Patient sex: F
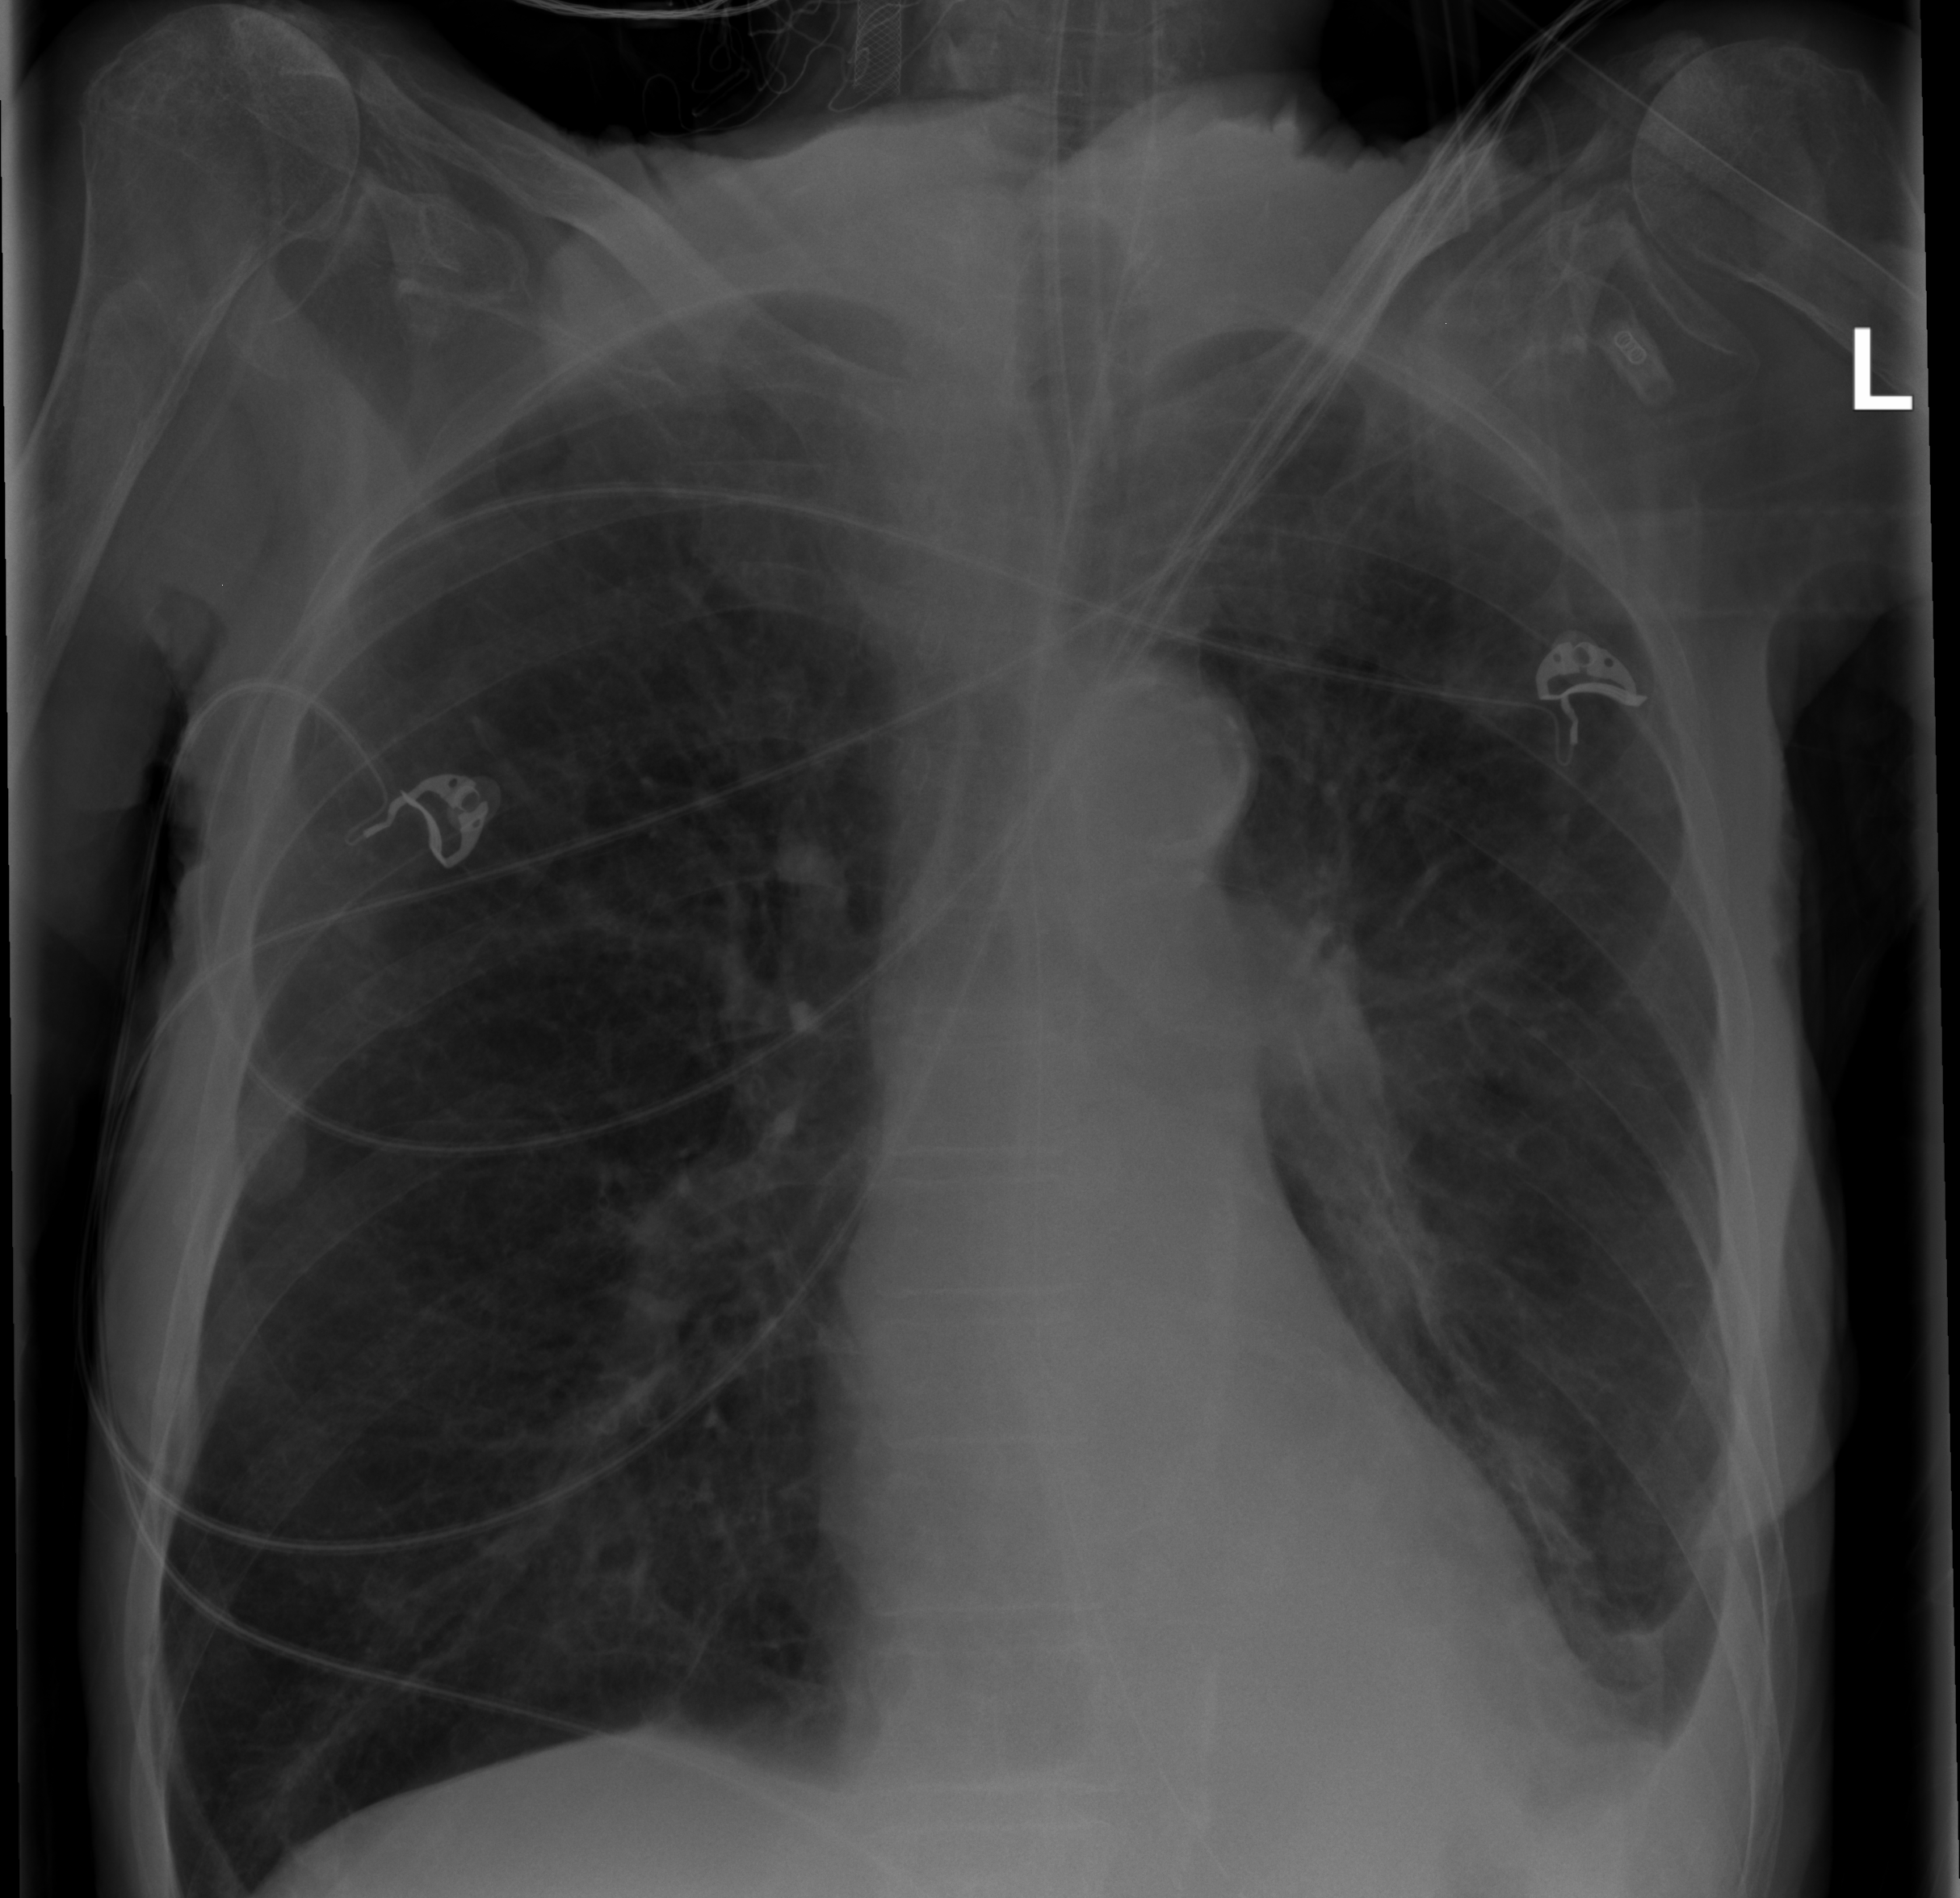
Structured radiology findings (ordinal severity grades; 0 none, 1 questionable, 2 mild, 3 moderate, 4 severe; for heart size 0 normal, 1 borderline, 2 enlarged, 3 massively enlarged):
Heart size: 0
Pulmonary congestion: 0
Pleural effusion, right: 0
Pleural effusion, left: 2
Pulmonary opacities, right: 0
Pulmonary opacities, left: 1
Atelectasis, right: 0
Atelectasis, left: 2